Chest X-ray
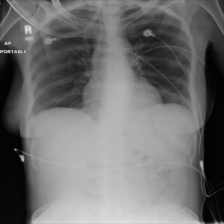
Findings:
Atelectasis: negative
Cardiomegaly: negative
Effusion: negative
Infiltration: positive
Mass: negative
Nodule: negative
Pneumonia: negative
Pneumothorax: negative
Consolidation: negative
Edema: negative
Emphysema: negative
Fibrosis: negative
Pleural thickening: negative
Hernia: negative